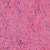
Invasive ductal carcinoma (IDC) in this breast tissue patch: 0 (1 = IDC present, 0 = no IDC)